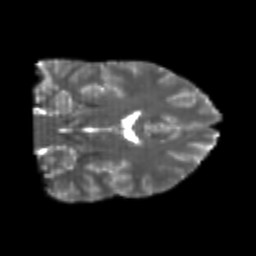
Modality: T2w
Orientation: coronal
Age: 23
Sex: male
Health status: healthy
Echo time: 0.074 s